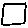
Label: square